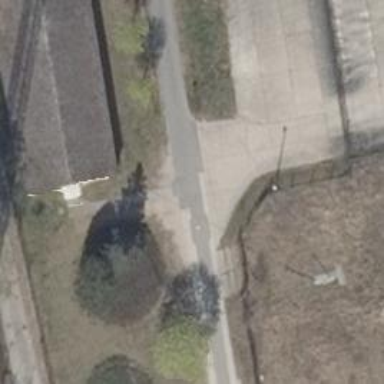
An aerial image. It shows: Concrete footway.